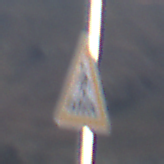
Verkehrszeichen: FussgaengerueberwegRechts
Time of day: SunriseSunset
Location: Outdoor (Nature)
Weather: PartlyCloudy
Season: NotSpecified
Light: Natural